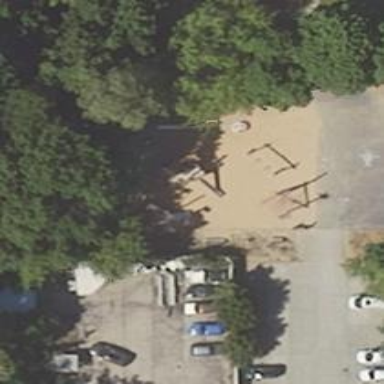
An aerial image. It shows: Playground area for leisure land.